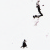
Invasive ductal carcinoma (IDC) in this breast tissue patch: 0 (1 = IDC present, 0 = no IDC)